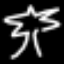
Label: palm tree